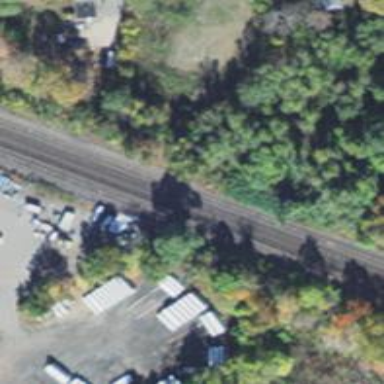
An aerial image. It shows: Disused railway spur line.